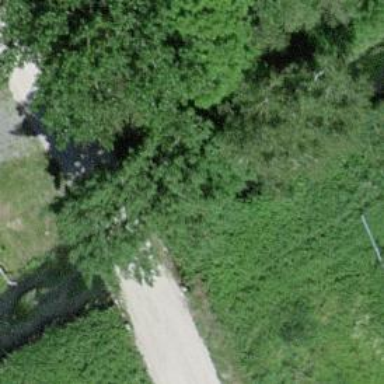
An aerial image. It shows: Culvert tunnel under ditch.